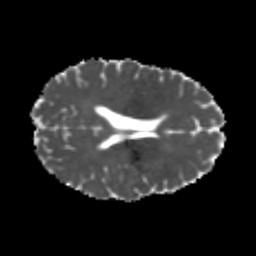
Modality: MD
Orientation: axial
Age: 22
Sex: female
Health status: healthy
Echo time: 0.074 s